Question: I'm doing a wpf project on a windows embedded standard sp3 operating system and I noticed that occasionally controls disappear or parts of it go missing. This can only be reproduced when using the xp embedded machine so it may have something to do with the drivers or operating system. I thought it might have been related to using the aero theme, but the issue still persists even though it was completely removed. In the screenshot below there should be two buttons under the "24" button but they disappeared for some reason. You can see part of the control being partially rendered. I have also seen text boxes cut in half and progress bars not being rendered properly. Has anyone seen this issue?

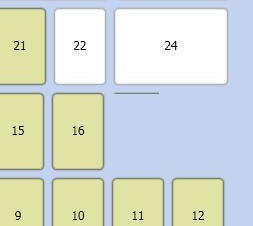
Answer: Turns out this happened because I was using the Blur effect on the styling of each of the buttons which the hardware could not handle properly.